Question: Count the number of objects in the diagram.
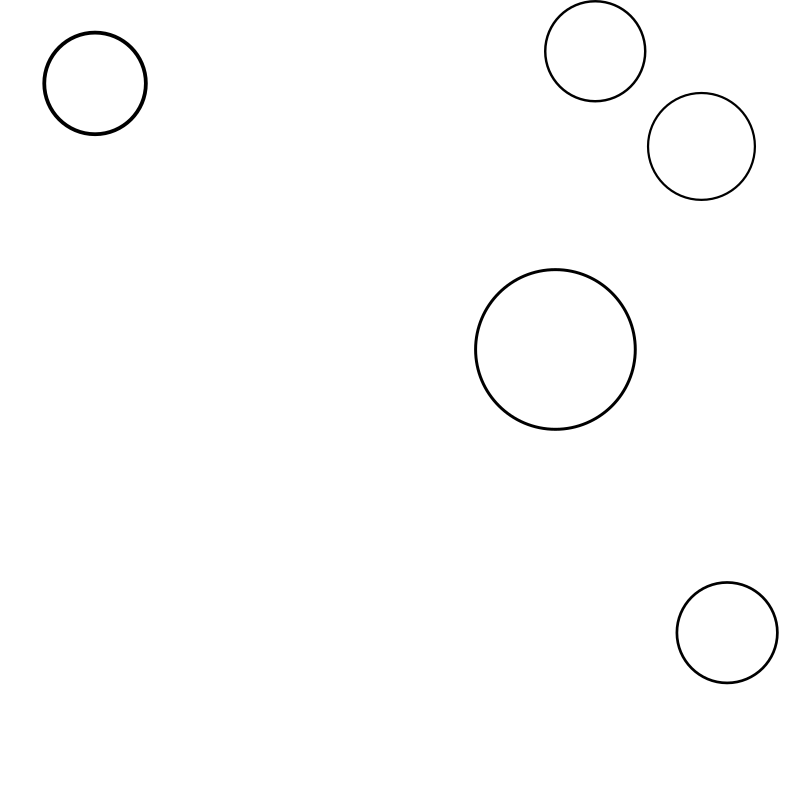
Answer: 5